Question: I have a blank c++ project and when I include 'windows.h' and try to run it, avg pops up and says it's a hack tool. (I've tested it, just including the header file sets it off.)
I've added my programming folder as an exception so I can run it but I wouldn't want to distribute a program like that is there something I can do differently to satisfy avg?
Note: I'm trying to follow an OpenGL tutorial.
Edit: The program compiles fine without the windows header file and avg pops up when I do include it but how else can a form be made?
Here's a screenshot:

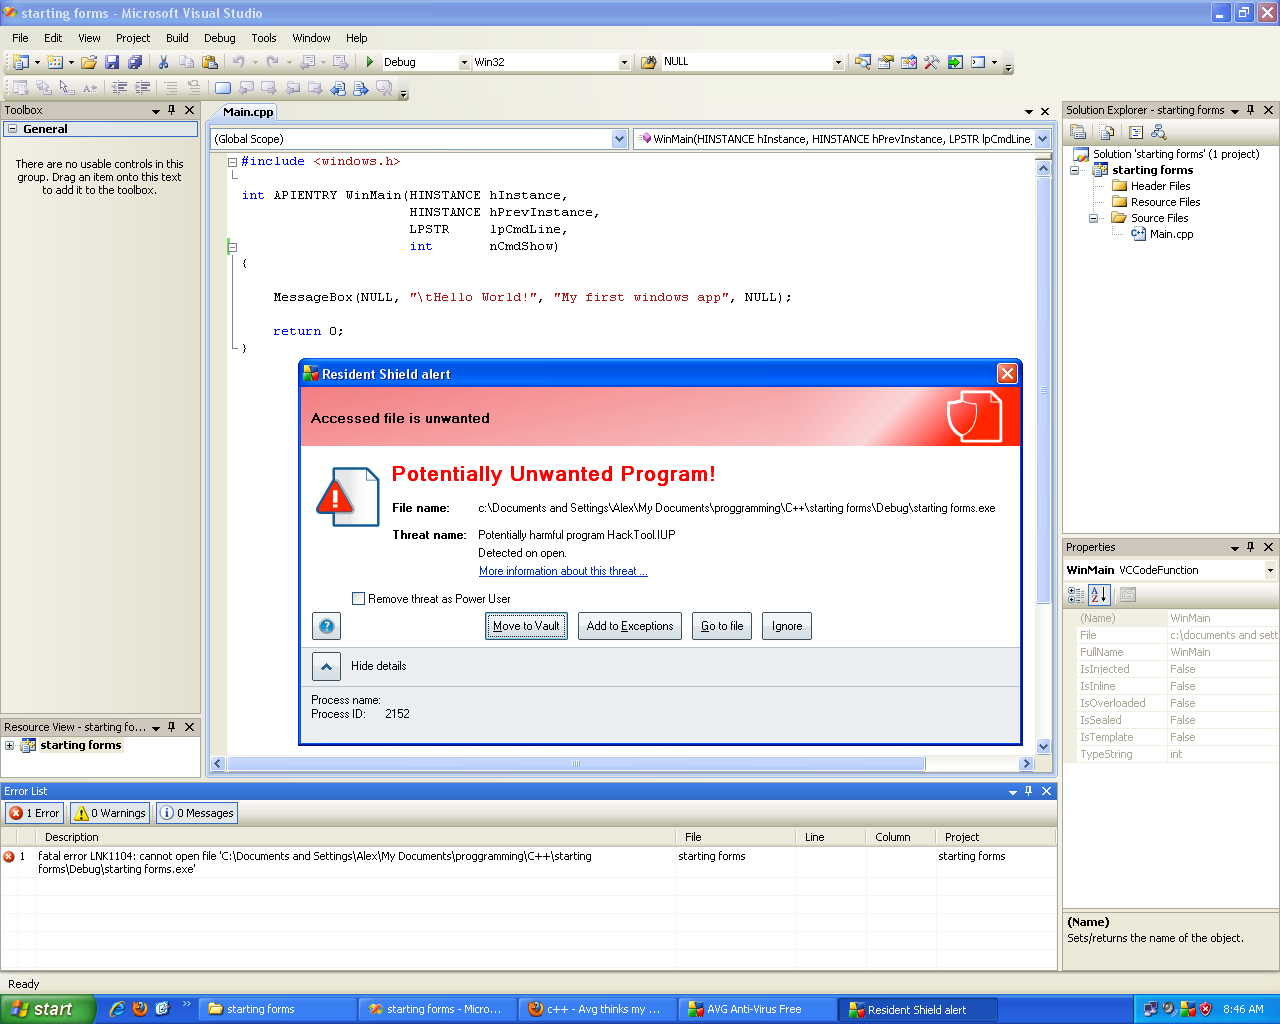
Answer: Building in release mode fixes the problem.